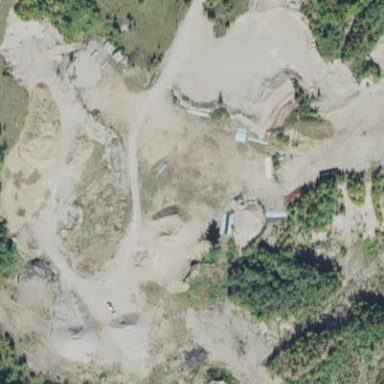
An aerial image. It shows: Quarry area.